Aerial crown-view tile of a tropical tree (Barro Colorado Island, Panama), acquired 20250512:
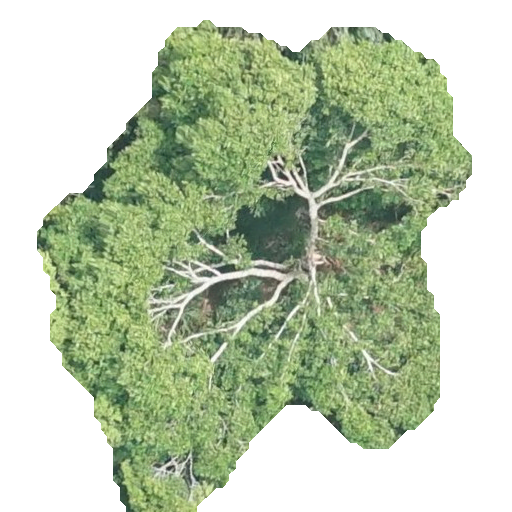
Species: Prioria copaifera
GBIF accepted scientific name: Prioria copaifera
Crown area: 215.881 m²